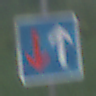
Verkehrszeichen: VorrangVorGegenverkehr
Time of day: Midday
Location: Outdoor (RoadRail)
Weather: PartlyCloudy
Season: NotSpecified
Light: Natural